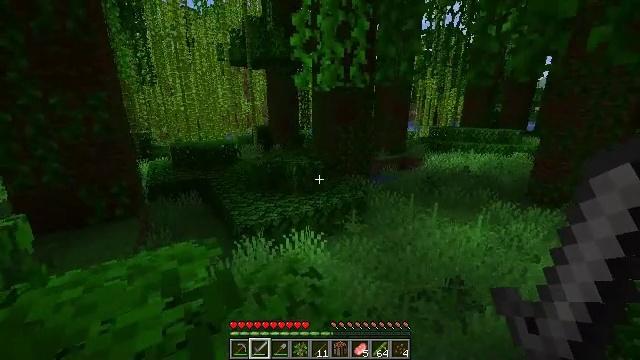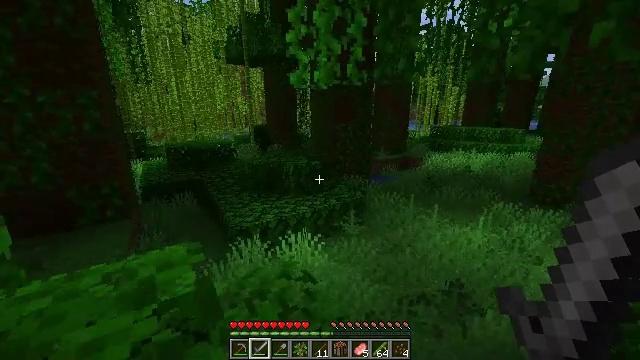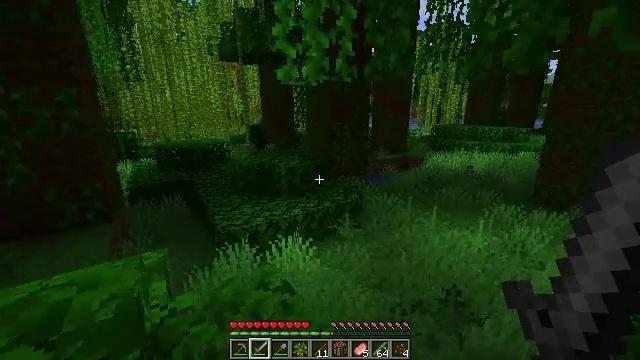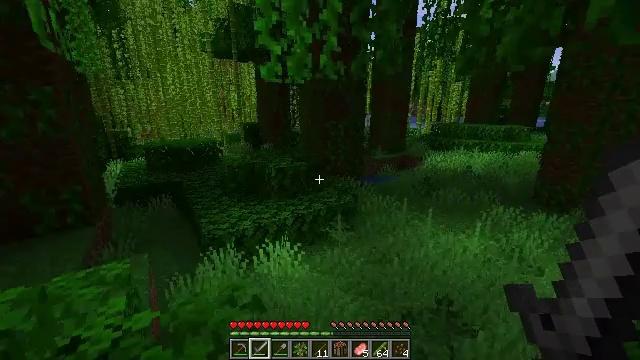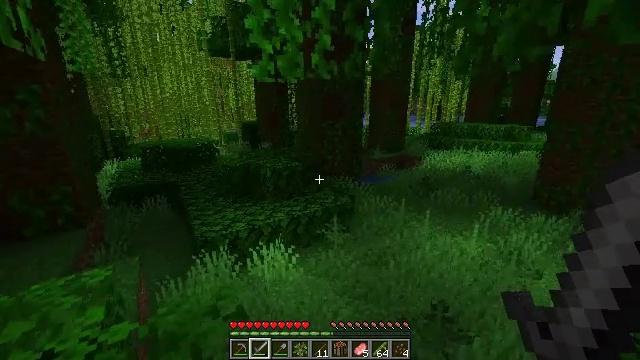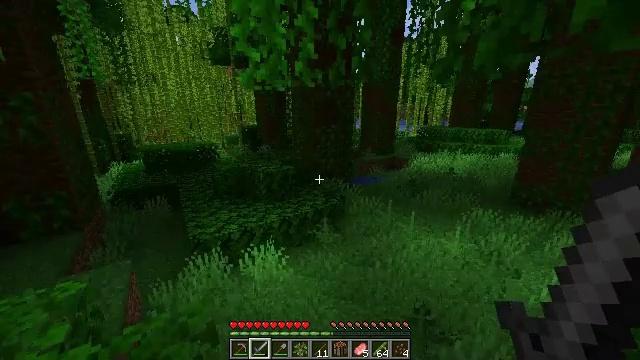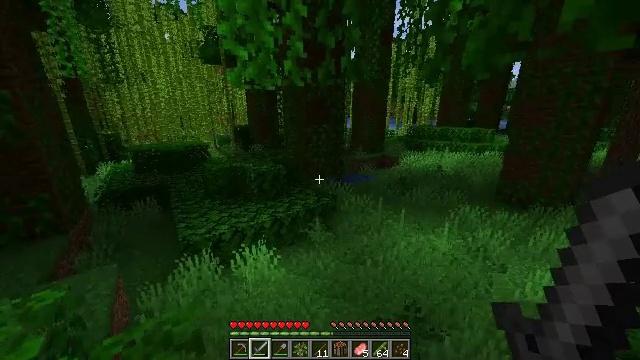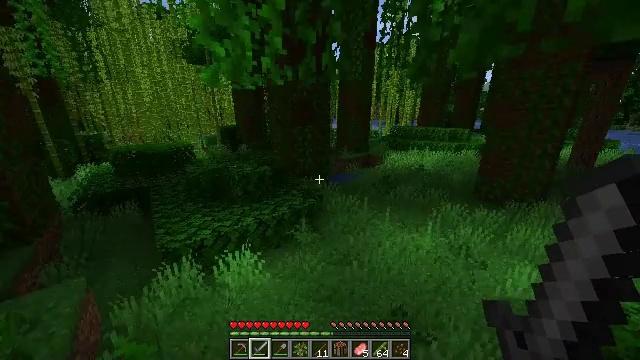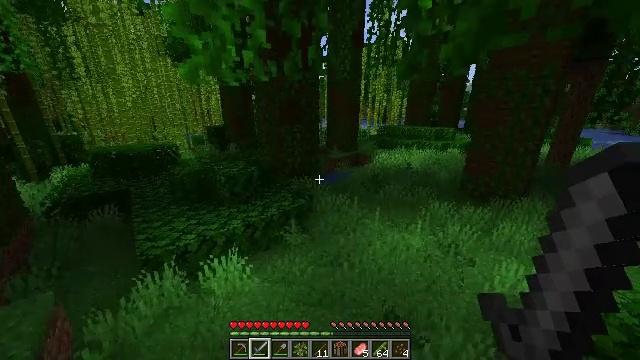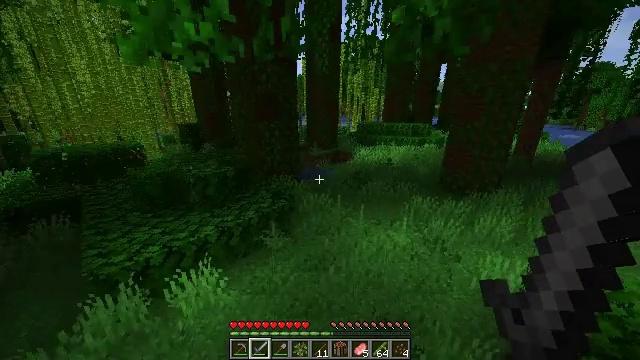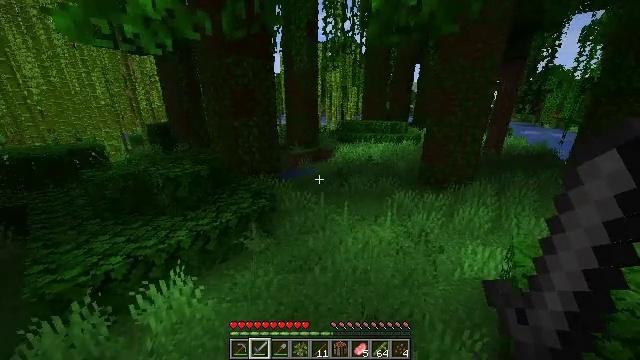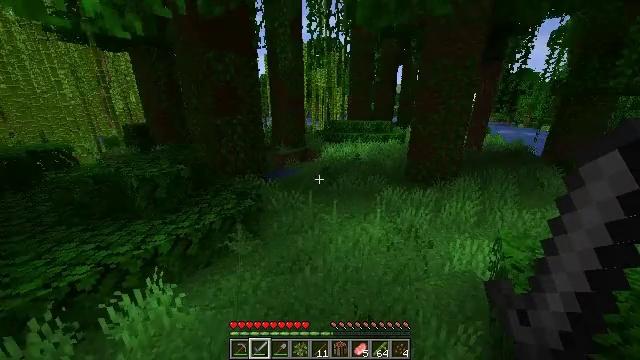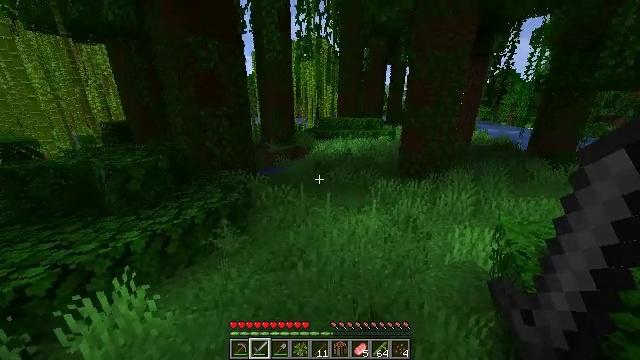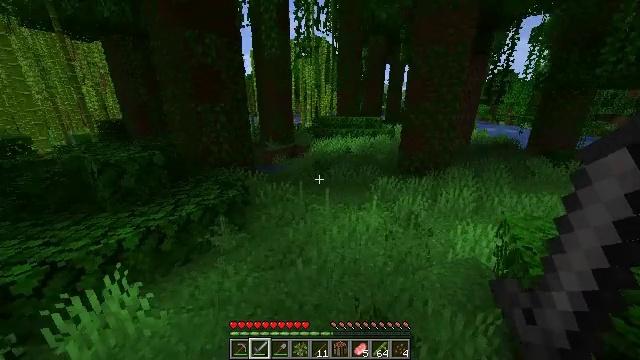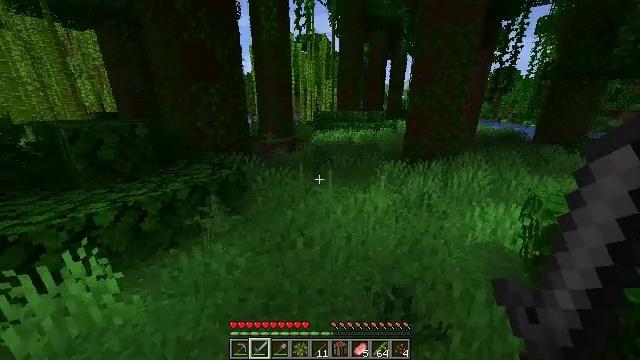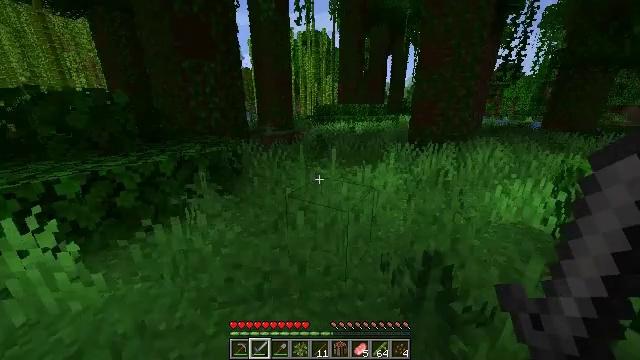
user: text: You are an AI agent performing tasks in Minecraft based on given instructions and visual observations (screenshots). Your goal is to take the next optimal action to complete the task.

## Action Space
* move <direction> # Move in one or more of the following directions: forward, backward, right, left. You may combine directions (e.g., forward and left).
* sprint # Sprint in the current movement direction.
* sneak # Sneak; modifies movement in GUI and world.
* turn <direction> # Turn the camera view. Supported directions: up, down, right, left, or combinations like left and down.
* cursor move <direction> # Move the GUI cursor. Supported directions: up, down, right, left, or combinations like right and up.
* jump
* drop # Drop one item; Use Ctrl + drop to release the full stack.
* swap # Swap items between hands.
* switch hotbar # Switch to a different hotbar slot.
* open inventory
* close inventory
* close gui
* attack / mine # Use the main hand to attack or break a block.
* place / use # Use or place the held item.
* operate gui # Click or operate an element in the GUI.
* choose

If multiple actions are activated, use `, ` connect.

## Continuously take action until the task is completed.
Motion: motion action
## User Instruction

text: Mine a melon block.
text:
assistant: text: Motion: move forward and move right, sprint
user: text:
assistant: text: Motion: move forward and move right, sprint
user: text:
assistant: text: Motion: move forward and move right, sprint
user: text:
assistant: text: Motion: move forward and move right, sprint
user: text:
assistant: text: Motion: move forward, sprint
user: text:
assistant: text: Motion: move forward, sprint, turn right
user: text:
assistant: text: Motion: move forward, sprint, turn right
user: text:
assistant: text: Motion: move forward, sprint, turn right
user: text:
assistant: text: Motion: move forward, sprint, turn right
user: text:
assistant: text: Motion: move forward, sprint, turn right
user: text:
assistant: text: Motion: move forward, sprint, turn right
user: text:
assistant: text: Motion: move forward, sprint, turn right
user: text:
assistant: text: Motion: move forward, sprint
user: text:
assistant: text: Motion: move forward, sprint
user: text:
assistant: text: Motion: move forward, sprint
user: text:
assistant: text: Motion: move forward, sprint
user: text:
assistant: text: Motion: move forward, sprint
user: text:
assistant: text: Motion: move forward, sprint, turn right
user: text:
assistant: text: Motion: move forward, sprint, turn right
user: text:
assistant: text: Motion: move forward, sprint, turn right
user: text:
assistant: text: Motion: move forward, sprint
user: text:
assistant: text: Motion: move forward, sprint, jump
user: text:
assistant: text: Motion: move forward, sprint, jump
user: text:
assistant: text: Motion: move forward, sprint, jump
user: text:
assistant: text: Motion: move forward, sprint, jump
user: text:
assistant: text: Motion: move forward, sprint, jump
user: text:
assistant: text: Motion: move forward, sprint, jump
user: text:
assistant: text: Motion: move forward, sprint
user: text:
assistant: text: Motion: move forward, sprint
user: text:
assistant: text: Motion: move forward, sprint